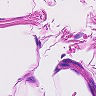
Metastatic tissue present: no